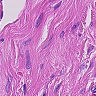
Metastatic tissue present: no